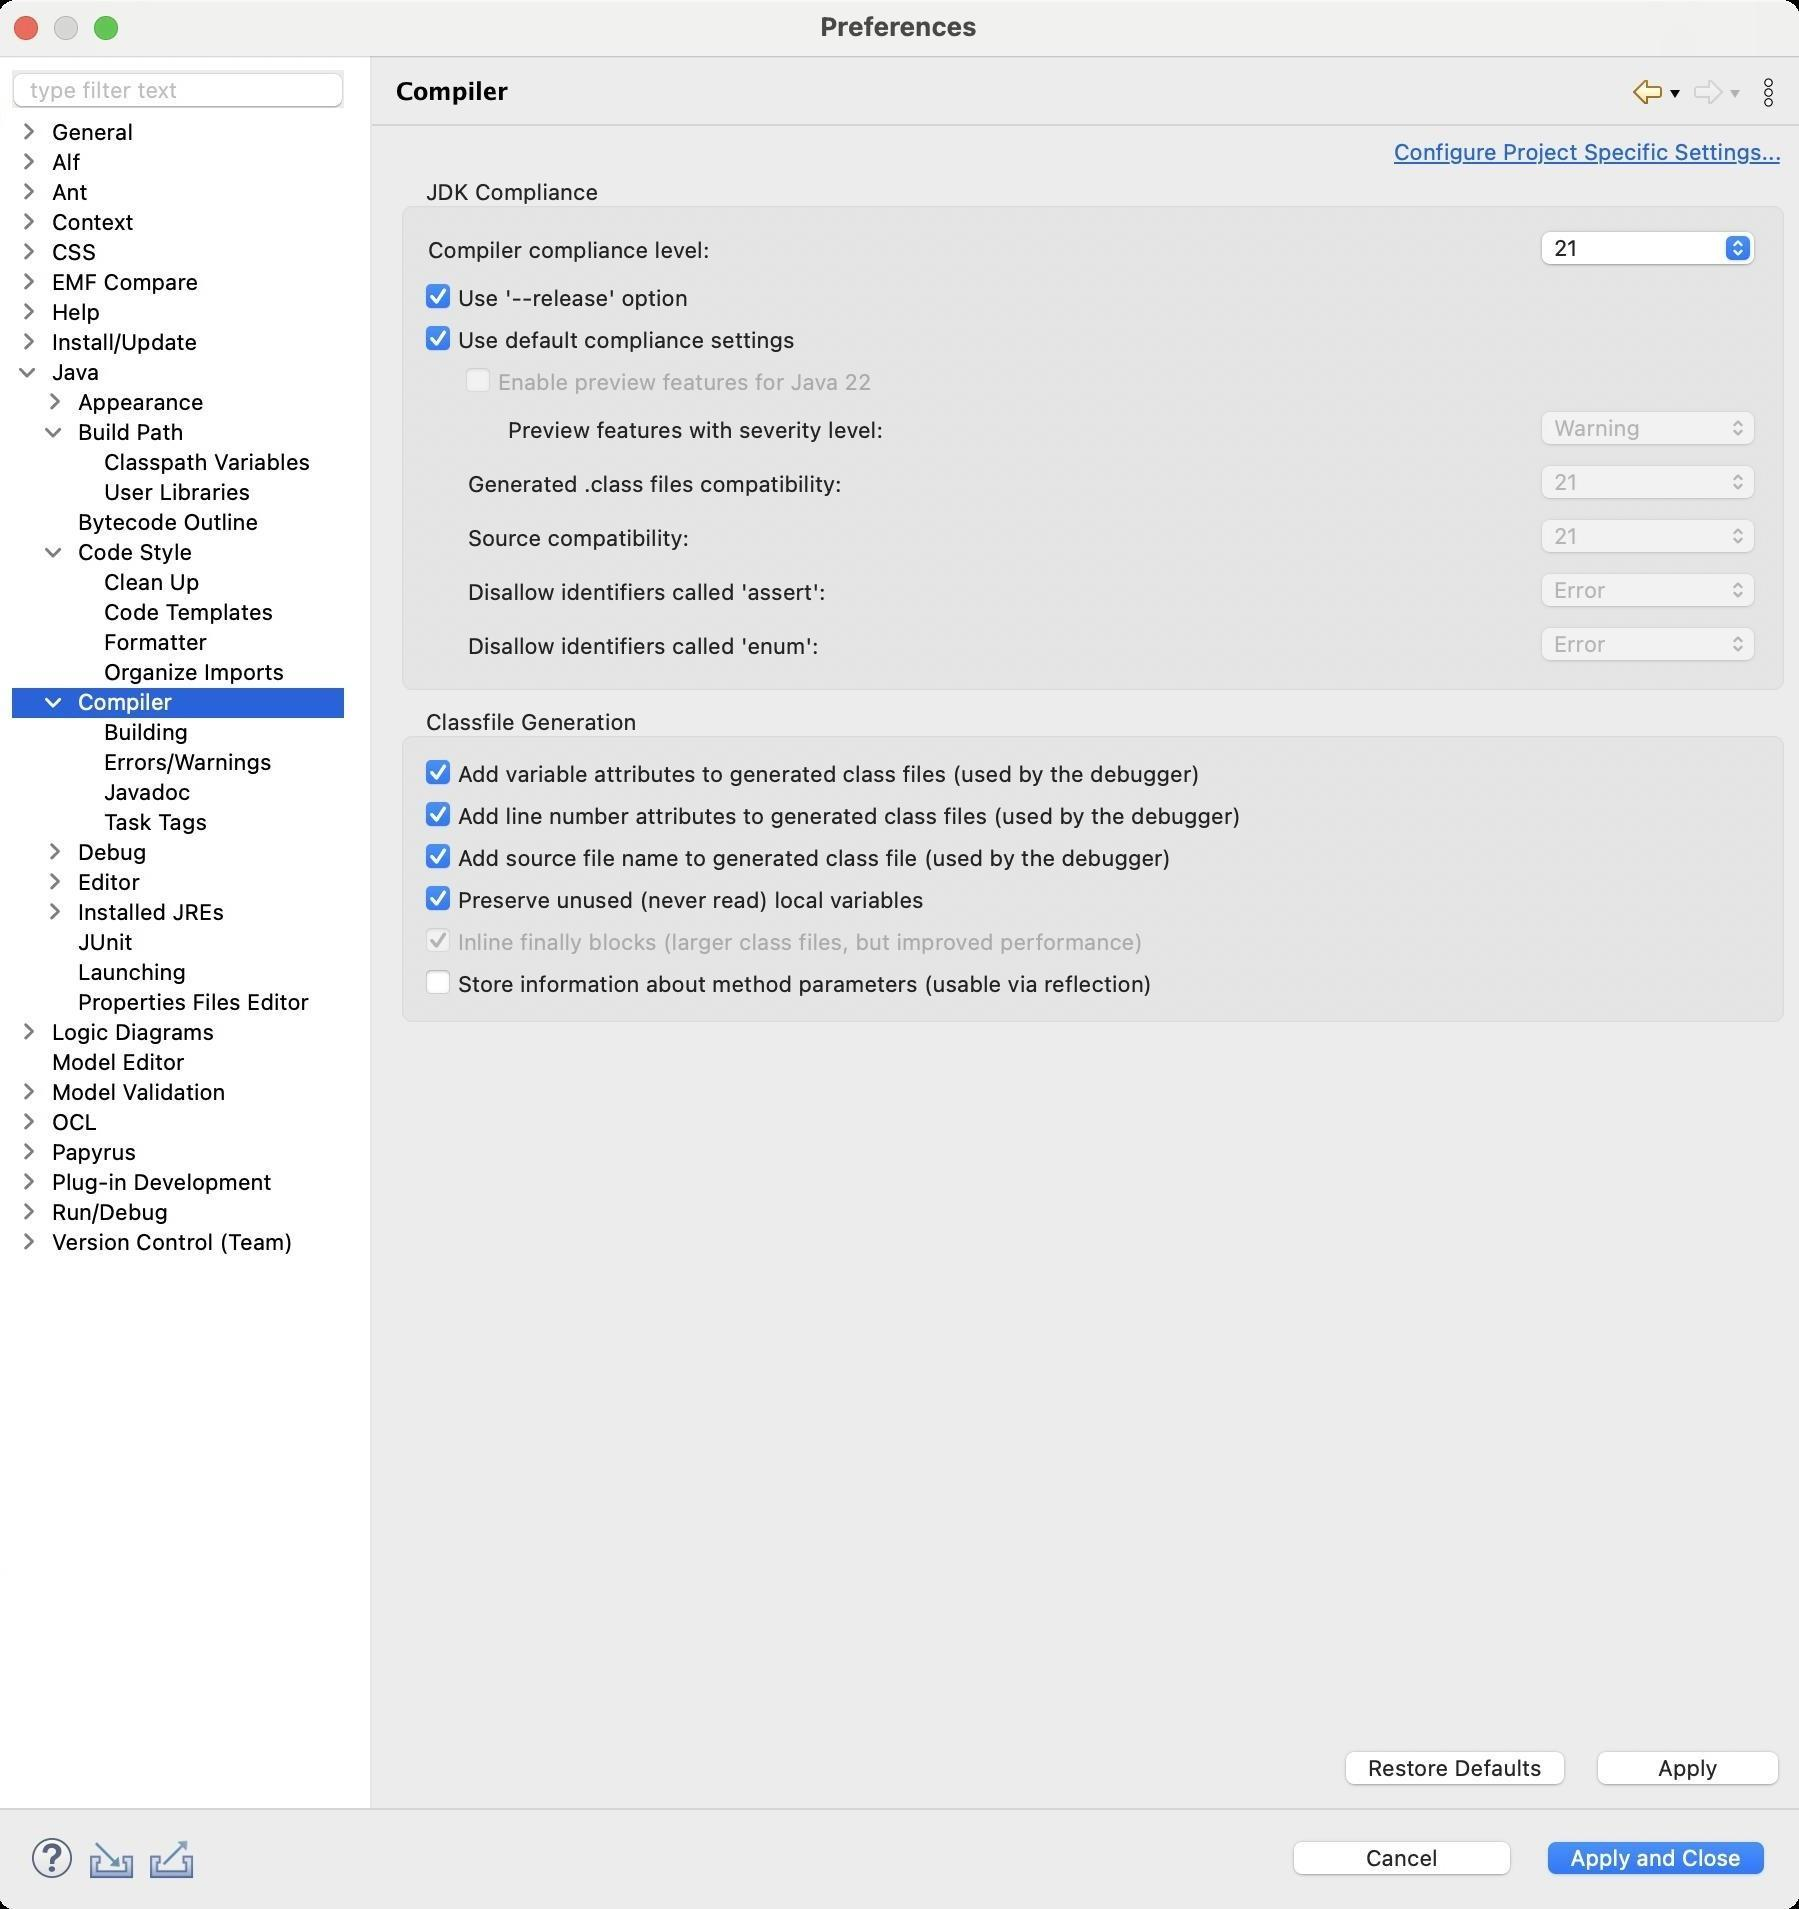
Accessibility tree:
{"name": "Preferences", "role": "AXWindow", "description": null, "role_description": "standard window", "value": null, "position": "480.00;95.00", "size": "901;955", "children": [{"name": "Apply_and_Close", "role": "AXButton", "description": null, "role_description": "button", "value": null, "position": "769.00;917.00", "size": "120;27", "children": []}, {"name": "Cancel", "role": "AXButton", "description": null, "role_description": "button", "value": null, "position": "642.00;917.00", "size": "120;27", "children": []}, {"name": null, "role": "AXToolbar", "description": null, "role_description": "toolbar", "value": null, "position": "12.00;915.00", "size": "90;30", "children": [{"name": "Help", "role": "AXCheckBox", "description": null, "role_description": "checkbox", "value": 0, "position": "12.00;915.00", "size": "30;30", "children": []}, {"name": "Import", "role": "AXButton", "description": null, "role_description": "button", "value": null, "position": "42.00;915.00", "size": "30;30", "children": []}, {"name": "Export", "role": "AXButton", "description": null, "role_description": "button", "value": null, "position": "72.00;915.00", "size": "30;30", "children": []}]}, {"name": null, "role": "AXScrollArea", "description": null, "role_description": "scroll area", "value": null, "position": "199.00;69.00", "size": "697;830", "children": [{"name": "Apply", "role": "AXButton", "description": null, "role_description": "button", "value": null, "position": "794.00;872.00", "size": "102;27", "children": []}, {"name": "Restore_Defaults", "role": "AXButton", "description": null, "role_description": "button", "value": null, "position": "668.00;872.00", "size": "121;27", "children": []}, {"name": null, "role": "AXScrollArea", "description": null, "role_description": "scroll area", "value": null, "position": "199.00;89.00", "size": "697;778", "children": [{"name": null, "role": "AXStaticText", "description": null, "role_description": "text", "value": "", "position": "204.00;525.00", "size": "4;14", "children": []}, {"name": null, "role": "AXGroup", "description": null, "role_description": "group", "value": null, "position": "199.00;354.00", "size": "697;161", "children": [{"name": "Store_information_about_method_parameters_(usable_via_reflection)", "role": "AXCheckBox", "description": null, "role_description": "checkbox", "value": 0, "position": "213.00;484.00", "size": "413;16", "children": []}, {"name": "Inline_finally_blocks_(larger_class_files,_but_improved_performance)", "role": "AXCheckBox", "description": null, "role_description": "checkbox", "value": 1, "position": "213.00;463.00", "size": "413;16", "children": []}, {"name": "Preserve_unused_(never_read)_local_variables", "role": "AXCheckBox", "description": null, "role_description": "checkbox", "value": 1, "position": "213.00;442.00", "size": "413;16", "children": []}, {"name": "Add_source_file_name_to_generated_class_file_(used_by_the_debugger)", "role": "AXCheckBox", "description": null, "role_description": "checkbox", "value": 1, "position": "213.00;421.00", "size": "413;16", "children": []}, {"name": "Add_line_number_attributes_to_generated_class_files_(used_by_the_debugger)", "role": "AXCheckBox", "description": null, "role_description": "checkbox", "value": 1, "position": "213.00;400.00", "size": "413;16", "children": []}, {"name": "Add_variable_attributes_to_generated_class_files_(used_by_the_debugger)", "role": "AXCheckBox", "description": null, "role_description": "checkbox", "value": 1, "position": "213.00;379.00", "size": "413;16", "children": []}, {"name": null, "role": "AXStaticText", "description": null, "role_description": "text", "value": "Classfile Generation", "position": "210.00;354.00", "size": "113;14", "children": []}]}, {"name": null, "role": "AXGroup", "description": null, "role_description": "group", "value": null, "position": "199.00;89.00", "size": "697;260", "children": [{"name": null, "role": "AXPopUpButton", "description": null, "role_description": "pop up button", "value": "Error", "position": "768.00;312.00", "size": "114;22", "children": []}, {"name": null, "role": "AXStaticText", "description": null, "role_description": "text", "value": "Disallow identifiers called 'enum':", "position": "233.00;316.00", "size": "180;14", "children": []}, {"name": null, "role": "AXPopUpButton", "description": null, "role_description": "pop up button", "value": "Error", "position": "768.00;285.00", "size": "114;22", "children": []}, {"name": null, "role": "AXStaticText", "description": null, "role_description": "text", "value": "Disallow identifiers called 'assert':", "position": "233.00;289.00", "size": "183;14", "children": []}, {"name": null, "role": "AXPopUpButton", "description": null, "role_description": "pop up button", "value": "21", "position": "768.00;258.00", "size": "114;22", "children": []}, {"name": null, "role": "AXStaticText", "description": null, "role_description": "text", "value": "Source compatibility:", "position": "233.00;262.00", "size": "115;14", "children": []}, {"name": null, "role": "AXPopUpButton", "description": null, "role_description": "pop up button", "value": "21", "position": "768.00;231.00", "size": "114;22", "children": []}, {"name": null, "role": "AXStaticText", "description": null, "role_description": "text", "value": "Generated .class files compatibility:", "position": "233.00;235.00", "size": "191;14", "children": []}, {"name": null, "role": "AXPopUpButton", "description": null, "role_description": "pop up button", "value": "Warning", "position": "768.00;204.00", "size": "114;22", "children": []}, {"name": null, "role": "AXStaticText", "description": null, "role_description": "text", "value": "Preview features with severity level:", "position": "253.00;208.00", "size": "192;14", "children": []}, {"name": "Enable_preview_features_for_Java_22", "role": "AXCheckBox", "description": null, "role_description": "checkbox", "value": 0, "position": "233.00;183.00", "size": "649;16", "children": []}, {"name": "Use_default_compliance_settings", "role": "AXCheckBox", "description": null, "role_description": "checkbox", "value": 1, "position": "213.00;162.00", "size": "669;16", "children": []}, {"name": "Use_'--release'_option", "role": "AXCheckBox", "description": null, "role_description": "checkbox", "value": 1, "position": "213.00;141.00", "size": "669;16", "children": []}, {"name": null, "role": "AXPopUpButton", "description": null, "role_description": "pop up button", "value": "21", "position": "768.00;114.00", "size": "114;22", "children": []}, {"name": null, "role": "AXStaticText", "description": null, "role_description": "text", "value": "Compiler compliance level:", "position": "213.00;118.00", "size": "145;14", "children": []}, {"name": null, "role": "AXStaticText", "description": null, "role_description": "text", "value": "JDK Compliance", "position": "210.00;89.00", "size": "94;14", "children": []}]}]}, {"name": null, "role": "AXScrollArea", "description": null, "role_description": "scroll area", "value": null, "position": "696.00;69.00", "size": "200;15", "children": [{"name": null, "role": "AXTextArea", "description": null, "role_description": "text entry area", "value": "Configure Project Specific Settings...", "position": "696.00;69.00", "size": "200;15", "children": [{"name": "Configure_Project_Specific_Settings...", "role": "AXLink", "description": null, "role_description": "hyperlink", "value": null, "position": "698.00;69.00", "size": "194;13", "children": []}]}]}]}, {"name": null, "role": "AXToolbar", "description": "", "role_description": "toolbar", "value": null, "position": "814.00;35.00", "size": "82;22", "children": [{"name": "Back_to_Organize_Imports", "role": "AXMenuButton", "description": null, "role_description": "menu button", "value": null, "position": "814.00;35.00", "size": "22;22", "children": []}, {"name": "Forward", "role": "AXMenuButton", "description": null, "role_description": "menu button", "value": null, "position": "844.00;35.00", "size": "22;22", "children": []}, {"name": "Additional_Dialog_Actions", "role": "AXButton", "description": null, "role_description": "button", "value": null, "position": "874.00;35.00", "size": "22;22", "children": []}]}, {"name": null, "role": "AXStaticText", "description": "", "role_description": "text", "value": "Compiler", "position": "196.00;35.00", "size": "611;21", "children": []}, {"name": null, "role": "AXSplitter", "description": null, "role_description": "splitter", "value": 180, "position": "180.00;28.00", "size": "5;876", "children": []}, {"name": null, "role": "AXScrollArea", "description": null, "role_description": "scroll area", "value": null, "position": "7.00;59.00", "size": "166;845", "children": [{"name": null, "role": "AXOutline", "description": null, "role_description": "outline", "value": null, "position": "7.00;59.00", "size": "166;845", "children": [{"name": null, "role": "AXRow", "description": null, "role_description": "outline row", "value": null, "position": "7.00;59.00", "size": "166;15", "children": [{"name": null, "role": "AXGroup", "description": null, "role_description": "group", "value": null, "position": "7.00;59.00", "size": "150;15", "children": [{"name": null, "role": "AXDisclosureTriangle", "description": null, "role_description": "disclosure triangle", "value": 0, "position": "9.00;59.00", "size": "12;14", "children": []}, {"name": null, "role": "AXStaticText", "description": null, "role_description": "text", "value": "General", "position": "25.00;59.00", "size": "131;14", "children": []}]}]}, {"name": null, "role": "AXRow", "description": null, "role_description": "outline row", "value": null, "position": "7.00;74.00", "size": "166;15", "children": [{"name": null, "role": "AXGroup", "description": null, "role_description": "group", "value": null, "position": "7.00;74.00", "size": "150;15", "children": [{"name": null, "role": "AXDisclosureTriangle", "description": null, "role_description": "disclosure triangle", "value": 0, "position": "9.00;74.00", "size": "12;14", "children": []}, {"name": null, "role": "AXStaticText", "description": null, "role_description": "text", "value": "Alf", "position": "25.00;74.00", "size": "131;14", "children": []}]}]}, {"name": null, "role": "AXRow", "description": null, "role_description": "outline row", "value": null, "position": "7.00;89.00", "size": "166;15", "children": [{"name": null, "role": "AXGroup", "description": null, "role_description": "group", "value": null, "position": "7.00;89.00", "size": "150;15", "children": [{"name": null, "role": "AXDisclosureTriangle", "description": null, "role_description": "disclosure triangle", "value": 0, "position": "9.00;89.00", "size": "12;14", "children": []}, {"name": null, "role": "AXStaticText", "description": null, "role_description": "text", "value": "Ant", "position": "25.00;89.00", "size": "131;14", "children": []}]}]}, {"name": null, "role": "AXRow", "description": null, "role_description": "outline row", "value": null, "position": "7.00;104.00", "size": "166;15", "children": [{"name": null, "role": "AXGroup", "description": null, "role_description": "group", "value": null, "position": "7.00;104.00", "size": "150;15", "children": [{"name": null, "role": "AXDisclosureTriangle", "description": null, "role_description": "disclosure triangle", "value": 0, "position": "9.00;104.00", "size": "12;14", "children": []}, {"name": null, "role": "AXStaticText", "description": null, "role_description": "text", "value": "Context", "position": "25.00;104.00", "size": "131;14", "children": []}]}]}, {"name": null, "role": "AXRow", "description": null, "role_description": "outline row", "value": null, "position": "7.00;119.00", "size": "166;15", "children": [{"name": null, "role": "AXGroup", "description": null, "role_description": "group", "value": null, "position": "7.00;119.00", "size": "150;15", "children": [{"name": null, "role": "AXDisclosureTriangle", "description": null, "role_description": "disclosure triangle", "value": 0, "position": "9.00;119.00", "size": "12;14", "children": []}, {"name": null, "role": "AXStaticText", "description": null, "role_description": "text", "value": "CSS", "position": "25.00;119.00", "size": "131;14", "children": []}]}]}, {"name": null, "role": "AXRow", "description": null, "role_description": "outline row", "value": null, "position": "7.00;134.00", "size": "166;15", "children": [{"name": null, "role": "AXGroup", "description": null, "role_description": "group", "value": null, "position": "7.00;134.00", "size": "150;15", "children": [{"name": null, "role": "AXDisclosureTriangle", "description": null, "role_description": "disclosure triangle", "value": 0, "position": "9.00;134.00", "size": "12;14", "children": []}, {"name": null, "role": "AXStaticText", "description": null, "role_description": "text", "value": "EMF Compare", "position": "25.00;134.00", "size": "131;14", "children": []}]}]}, {"name": null, "role": "AXRow", "description": null, "role_description": "outline row", "value": null, "position": "7.00;149.00", "size": "166;15", "children": [{"name": null, "role": "AXGroup", "description": null, "role_description": "group", "value": null, "position": "7.00;149.00", "size": "150;15", "children": [{"name": null, "role": "AXDisclosureTriangle", "description": null, "role_description": "disclosure triangle", "value": 0, "position": "9.00;149.00", "size": "12;14", "children": []}, {"name": null, "role": "AXStaticText", "description": null, "role_description": "text", "value": "Help", "position": "25.00;149.00", "size": "131;14", "children": []}]}]}, {"name": null, "role": "AXRow", "description": null, "role_description": "outline row", "value": null, "position": "7.00;164.00", "size": "166;15", "children": [{"name": null, "role": "AXGroup", "description": null, "role_description": "group", "value": null, "position": "7.00;164.00", "size": "150;15", "children": [{"name": null, "role": "AXDisclosureTriangle", "description": null, "role_description": "disclosure triangle", "value": 0, "position": "9.00;164.00", "size": "12;14", "children": []}, {"name": null, "role": "AXStaticText", "description": null, "role_description": "text", "value": "Install/Update", "position": "25.00;164.00", "size": "131;14", "children": []}]}]}, {"name": null, "role": "AXRow", "description": null, "role_description": "outline row", "value": null, "position": "7.00;179.00", "size": "166;15", "children": [{"name": null, "role": "AXGroup", "description": null, "role_description": "group", "value": null, "position": "7.00;179.00", "size": "150;15", "children": [{"name": null, "role": "AXDisclosureTriangle", "description": null, "role_description": "disclosure triangle", "value": 1, "position": "9.00;179.00", "size": "12;14", "children": []}, {"name": null, "role": "AXStaticText", "description": null, "role_description": "text", "value": "Java", "position": "25.00;179.00", "size": "131;14", "children": []}]}]}, {"name": null, "role": "AXRow", "description": null, "role_description": "outline row", "value": null, "position": "7.00;194.00", "size": "166;15", "children": [{"name": null, "role": "AXGroup", "description": null, "role_description": "group", "value": null, "position": "7.00;194.00", "size": "150;15", "children": [{"name": null, "role": "AXDisclosureTriangle", "description": null, "role_description": "disclosure triangle", "value": 0, "position": "22.00;194.00", "size": "12;14", "children": []}, {"name": null, "role": "AXStaticText", "description": null, "role_description": "text", "value": "Appearance", "position": "38.00;194.00", "size": "118;14", "children": []}]}]}, {"name": null, "role": "AXRow", "description": null, "role_description": "outline row", "value": null, "position": "7.00;209.00", "size": "166;15", "children": [{"name": null, "role": "AXGroup", "description": null, "role_description": "group", "value": null, "position": "7.00;209.00", "size": "150;15", "children": [{"name": null, "role": "AXDisclosureTriangle", "description": null, "role_description": "disclosure triangle", "value": 1, "position": "22.00;209.00", "size": "12;14", "children": []}, {"name": null, "role": "AXStaticText", "description": null, "role_description": "text", "value": "Build Path", "position": "38.00;209.00", "size": "118;14", "children": []}]}]}, {"name": null, "role": "AXRow", "description": null, "role_description": "outline row", "value": null, "position": "7.00;224.00", "size": "166;15", "children": [{"name": null, "role": "AXStaticText", "description": null, "role_description": "text", "value": "Classpath Variables", "position": "51.00;224.00", "size": "105;14", "children": []}]}, {"name": null, "role": "AXRow", "description": null, "role_description": "outline row", "value": null, "position": "7.00;239.00", "size": "166;15", "children": [{"name": null, "role": "AXStaticText", "description": null, "role_description": "text", "value": "User Libraries", "position": "51.00;239.00", "size": "105;14", "children": []}]}, {"name": null, "role": "AXRow", "description": null, "role_description": "outline row", "value": null, "position": "7.00;254.00", "size": "166;15", "children": [{"name": null, "role": "AXStaticText", "description": null, "role_description": "text", "value": "Bytecode Outline", "position": "38.00;254.00", "size": "118;14", "children": []}]}, {"name": null, "role": "AXRow", "description": null, "role_description": "outline row", "value": null, "position": "7.00;269.00", "size": "166;15", "children": [{"name": null, "role": "AXGroup", "description": null, "role_description": "group", "value": null, "position": "7.00;269.00", "size": "150;15", "children": [{"name": null, "role": "AXDisclosureTriangle", "description": null, "role_description": "disclosure triangle", "value": 1, "position": "22.00;269.00", "size": "12;14", "children": []}, {"name": null, "role": "AXStaticText", "description": null, "role_description": "text", "value": "Code Style", "position": "38.00;269.00", "size": "118;14", "children": []}]}]}, {"name": null, "role": "AXRow", "description": null, "role_description": "outline row", "value": null, "position": "7.00;284.00", "size": "166;15", "children": [{"name": null, "role": "AXStaticText", "description": null, "role_description": "text", "value": "Clean Up", "position": "51.00;284.00", "size": "105;14", "children": []}]}, {"name": null, "role": "AXRow", "description": null, "role_description": "outline row", "value": null, "position": "7.00;299.00", "size": "166;15", "children": [{"name": null, "role": "AXStaticText", "description": null, "role_description": "text", "value": "Code Templates", "position": "51.00;299.00", "size": "105;14", "children": []}]}, {"name": null, "role": "AXRow", "description": null, "role_description": "outline row", "value": null, "position": "7.00;314.00", "size": "166;15", "children": [{"name": null, "role": "AXStaticText", "description": null, "role_description": "text", "value": "Formatter", "position": "51.00;314.00", "size": "105;14", "children": []}]}, {"name": null, "role": "AXRow", "description": null, "role_description": "outline row", "value": null, "position": "7.00;329.00", "size": "166;15", "children": [{"name": null, "role": "AXStaticText", "description": null, "role_description": "text", "value": "Organize Imports", "position": "51.00;329.00", "size": "105;14", "children": []}]}, {"name": null, "role": "AXRow", "description": null, "role_description": "outline row", "value": null, "position": "7.00;344.00", "size": "166;15", "children": [{"name": null, "role": "AXGroup", "description": null, "role_description": "group", "value": null, "position": "7.00;344.00", "size": "150;15", "children": [{"name": null, "role": "AXDisclosureTriangle", "description": null, "role_description": "disclosure triangle", "value": 1, "position": "22.00;344.00", "size": "12;14", "children": []}, {"name": null, "role": "AXStaticText", "description": null, "role_description": "text", "value": "Compiler", "position": "38.00;344.00", "size": "118;14", "children": []}]}]}, {"name": null, "role": "AXRow", "description": null, "role_description": "outline row", "value": null, "position": "7.00;359.00", "size": "166;15", "children": [{"name": null, "role": "AXStaticText", "description": null, "role_description": "text", "value": "Building", "position": "51.00;359.00", "size": "105;14", "children": []}]}, {"name": null, "role": "AXRow", "description": null, "role_description": "outline row", "value": null, "position": "7.00;374.00", "size": "166;15", "children": [{"name": null, "role": "AXStaticText", "description": null, "role_description": "text", "value": "Errors/Warnings", "position": "51.00;374.00", "size": "105;14", "children": []}]}, {"name": null, "role": "AXRow", "description": null, "role_description": "outline row", "value": null, "position": "7.00;389.00", "size": "166;15", "children": [{"name": null, "role": "AXStaticText", "description": null, "role_description": "text", "value": "Javadoc", "position": "51.00;389.00", "size": "105;14", "children": []}]}, {"name": null, "role": "AXRow", "description": null, "role_description": "outline row", "value": null, "position": "7.00;404.00", "size": "166;15", "children": [{"name": null, "role": "AXStaticText", "description": null, "role_description": "text", "value": "Task Tags", "position": "51.00;404.00", "size": "105;14", "children": []}]}, {"name": null, "role": "AXRow", "description": null, "role_description": "outline row", "value": null, "position": "7.00;419.00", "size": "166;15", "children": [{"name": null, "role": "AXGroup", "description": null, "role_description": "group", "value": null, "position": "7.00;419.00", "size": "150;15", "children": [{"name": null, "role": "AXDisclosureTriangle", "description": null, "role_description": "disclosure triangle", "value": 0, "position": "22.00;419.00", "size": "12;14", "children": []}, {"name": null, "role": "AXStaticText", "description": null, "role_description": "text", "value": "Debug", "position": "38.00;419.00", "size": "118;14", "children": []}]}]}, {"name": null, "role": "AXRow", "description": null, "role_description": "outline row", "value": null, "position": "7.00;434.00", "size": "166;15", "children": [{"name": null, "role": "AXGroup", "description": null, "role_description": "group", "value": null, "position": "7.00;434.00", "size": "150;15", "children": [{"name": null, "role": "AXDisclosureTriangle", "description": null, "role_description": "disclosure triangle", "value": 0, "position": "22.00;434.00", "size": "12;14", "children": []}, {"name": null, "role": "AXStaticText", "description": null, "role_description": "text", "value": "Editor", "position": "38.00;434.00", "size": "118;14", "children": []}]}]}, {"name": null, "role": "AXRow", "description": null, "role_description": "outline row", "value": null, "position": "7.00;449.00", "size": "166;15", "children": [{"name": null, "role": "AXGroup", "description": null, "role_description": "group", "value": null, "position": "7.00;449.00", "size": "150;15", "children": [{"name": null, "role": "AXDisclosureTriangle", "description": null, "role_description": "disclosure triangle", "value": 0, "position": "22.00;449.00", "size": "12;14", "children": []}, {"name": null, "role": "AXStaticText", "description": null, "role_description": "text", "value": "Installed JREs", "position": "38.00;449.00", "size": "118;14", "children": []}]}]}, {"name": null, "role": "AXRow", "description": null, "role_description": "outline row", "value": null, "position": "7.00;464.00", "size": "166;15", "children": [{"name": null, "role": "AXStaticText", "description": null, "role_description": "text", "value": "JUnit", "position": "38.00;464.00", "size": "118;14", "children": []}]}, {"name": null, "role": "AXRow", "description": null, "role_description": "outline row", "value": null, "position": "7.00;479.00", "size": "166;15", "children": [{"name": null, "role": "AXStaticText", "description": null, "role_description": "text", "value": "Launching", "position": "38.00;479.00", "size": "118;14", "children": []}]}, {"name": null, "role": "AXRow", "description": null, "role_description": "outline row", "value": null, "position": "7.00;494.00", "size": "166;15", "children": [{"name": null, "role": "AXStaticText", "description": null, "role_description": "text", "value": "Properties Files Editor", "position": "38.00;494.00", "size": "118;14", "children": []}]}, {"name": null, "role": "AXRow", "description": null, "role_description": "outline row", "value": null, "position": "7.00;509.00", "size": "166;15", "children": [{"name": null, "role": "AXGroup", "description": null, "role_description": "group", "value": null, "position": "7.00;509.00", "size": "150;15", "children": [{"name": null, "role": "AXDisclosureTriangle", "description": null, "role_description": "disclosure triangle", "value": 0, "position": "9.00;509.00", "size": "12;14", "children": []}, {"name": null, "role": "AXStaticText", "description": null, "role_description": "text", "value": "Logic Diagrams", "position": "25.00;509.00", "size": "131;14", "children": []}]}]}, {"name": null, "role": "AXRow", "description": null, "role_description": "outline row", "value": null, "position": "7.00;524.00", "size": "166;15", "children": [{"name": null, "role": "AXStaticText", "description": null, "role_description": "text", "value": "Model Editor", "position": "25.00;524.00", "size": "131;14", "children": []}]}, {"name": null, "role": "AXRow", "description": null, "role_description": "outline row", "value": null, "position": "7.00;539.00", "size": "166;15", "children": [{"name": null, "role": "AXGroup", "description": null, "role_description": "group", "value": null, "position": "7.00;539.00", "size": "150;15", "children": [{"name": null, "role": "AXDisclosureTriangle", "description": null, "role_description": "disclosure triangle", "value": 0, "position": "9.00;539.00", "size": "12;14", "children": []}, {"name": null, "role": "AXStaticText", "description": null, "role_description": "text", "value": "Model Validation", "position": "25.00;539.00", "size": "131;14", "children": []}]}]}, {"name": null, "role": "AXRow", "description": null, "role_description": "outline row", "value": null, "position": "7.00;554.00", "size": "166;15", "children": [{"name": null, "role": "AXGroup", "description": null, "role_description": "group", "value": null, "position": "7.00;554.00", "size": "150;15", "children": [{"name": null, "role": "AXDisclosureTriangle", "description": null, "role_description": "disclosure triangle", "value": 0, "position": "9.00;554.00", "size": "12;14", "children": []}, {"name": null, "role": "AXStaticText", "description": null, "role_description": "text", "value": "OCL", "position": "25.00;554.00", "size": "131;14", "children": []}]}]}, {"name": null, "role": "AXRow", "description": null, "role_description": "outline row", "value": null, "position": "7.00;569.00", "size": "166;15", "children": [{"name": null, "role": "AXGroup", "description": null, "role_description": "group", "value": null, "position": "7.00;569.00", "size": "150;15", "children": [{"name": null, "role": "AXDisclosureTriangle", "description": null, "role_description": "disclosure triangle", "value": 0, "position": "9.00;569.00", "size": "12;14", "children": []}, {"name": null, "role": "AXStaticText", "description": null, "role_description": "text", "value": "Papyrus", "position": "25.00;569.00", "size": "131;14", "children": []}]}]}, {"name": null, "role": "AXRow", "description": null, "role_description": "outline row", "value": null, "position": "7.00;584.00", "size": "166;15", "children": [{"name": null, "role": "AXGroup", "description": null, "role_description": "group", "value": null, "position": "7.00;584.00", "size": "150;15", "children": [{"name": null, "role": "AXDisclosureTriangle", "description": null, "role_description": "disclosure triangle", "value": 0, "position": "9.00;584.00", "size": "12;14", "children": []}, {"name": null, "role": "AXStaticText", "description": null, "role_description": "text", "value": "Plug-in Development", "position": "25.00;584.00", "size": "131;14", "children": []}]}]}, {"name": null, "role": "AXRow", "description": null, "role_description": "outline row", "value": null, "position": "7.00;599.00", "size": "166;15", "children": [{"name": null, "role": "AXGroup", "description": null, "role_description": "group", "value": null, "position": "7.00;599.00", "size": "150;15", "children": [{"name": null, "role": "AXDisclosureTriangle", "description": null, "role_description": "disclosure triangle", "value": 0, "position": "9.00;599.00", "size": "12;14", "children": []}, {"name": null, "role": "AXStaticText", "description": null, "role_description": "text", "value": "Run/Debug", "position": "25.00;599.00", "size": "131;14", "children": []}]}]}, {"name": null, "role": "AXRow", "description": null, "role_description": "outline row", "value": null, "position": "7.00;614.00", "size": "166;15", "children": [{"name": null, "role": "AXGroup", "description": null, "role_description": "group", "value": null, "position": "7.00;614.00", "size": "150;15", "children": [{"name": null, "role": "AXDisclosureTriangle", "description": null, "role_description": "disclosure triangle", "value": 0, "position": "9.00;614.00", "size": "12;14", "children": []}, {"name": null, "role": "AXStaticText", "description": null, "role_description": "text", "value": "Version Control (Team)", "position": "25.00;614.00", "size": "131;14", "children": []}]}]}, {"name": null, "role": "AXColumn", "description": null, "role_description": "column", "value": null, "position": "7.00;59.00", "size": "150;845", "children": []}]}]}, {"name": "type_filter_text", "role": "AXTextField", "description": null, "role_description": "search text field", "value": "", "position": "7.00;35.00", "size": "166;19", "children": []}, {"name": null, "role": "AXButton", "description": null, "role_description": "close button", "value": null, "position": "7.00;6.00", "size": "14;16", "children": []}, {"name": null, "role": "AXButton", "description": null, "role_description": "zoom button", "value": null, "position": "47.00;6.00", "size": "14;16", "children": [{"name": null, "role": "AXGroup", "description": null, "role_description": "group", "value": null, "position": "47.00;6.00", "size": "14;16", "children": [{"name": null, "role": "AXGroup", "description": null, "role_description": "group", "value": null, "position": "47.00;6.00", "size": "14;16", "children": []}]}]}, {"name": null, "role": "AXButton", "description": null, "role_description": "minimize button", "value": null, "position": "27.00;6.00", "size": "14;16", "children": []}, {"name": null, "role": "AXStaticText", "description": null, "role_description": "text", "value": "Preferences", "position": "409.00;5.00", "size": "83;16", "children": []}]}